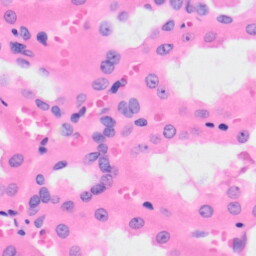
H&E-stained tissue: Kidney